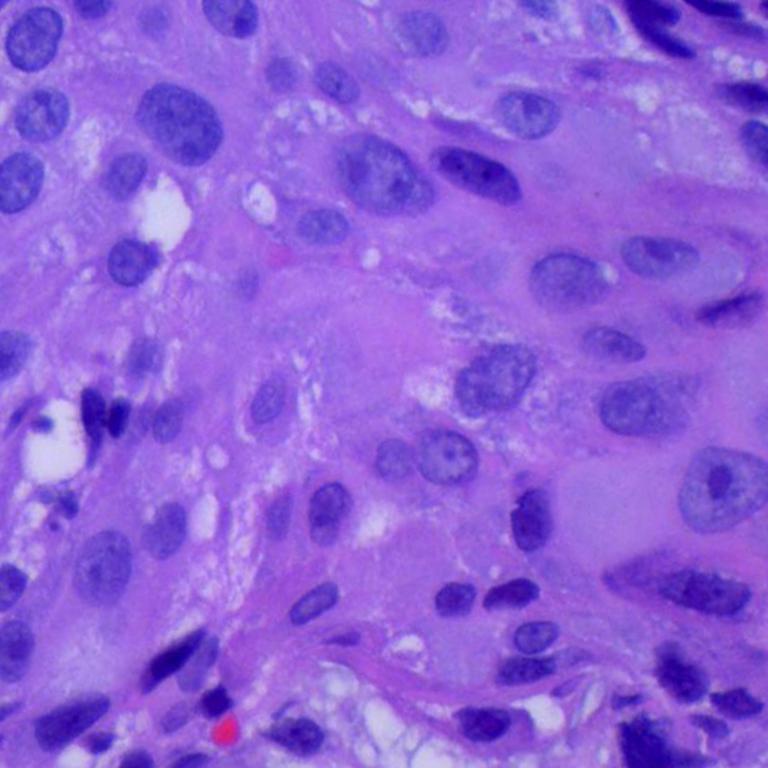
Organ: lung
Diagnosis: squamous carcinomas